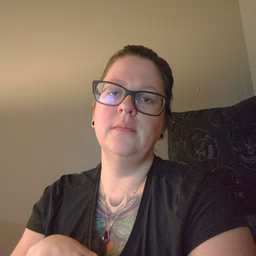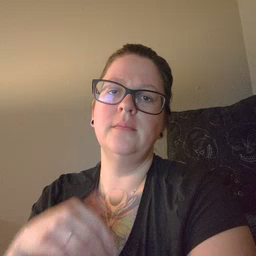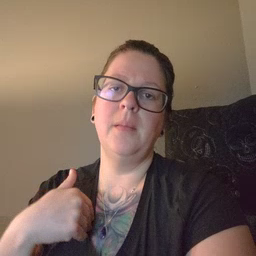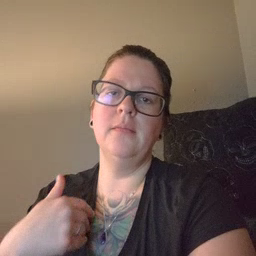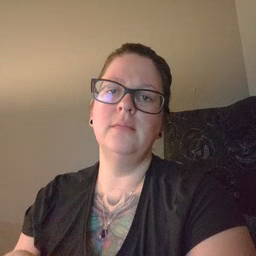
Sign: animal